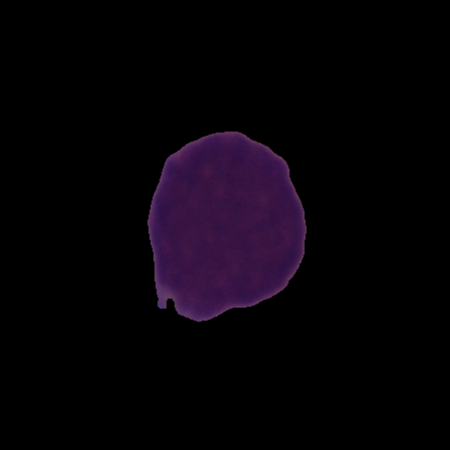
Label: cancer